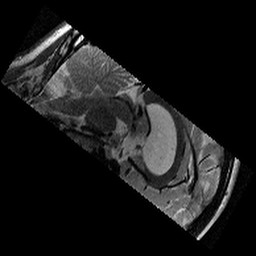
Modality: T2w
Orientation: sagittal
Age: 11
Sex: male
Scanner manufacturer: siemens
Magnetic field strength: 3 T
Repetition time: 9.23 s
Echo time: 0.067 s